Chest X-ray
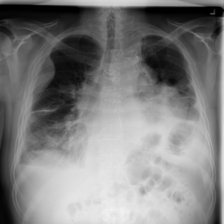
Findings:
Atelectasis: negative
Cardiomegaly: negative
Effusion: negative
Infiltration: positive
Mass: positive
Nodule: positive
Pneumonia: negative
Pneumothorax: negative
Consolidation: negative
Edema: negative
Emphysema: negative
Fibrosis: negative
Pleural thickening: positive
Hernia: negative